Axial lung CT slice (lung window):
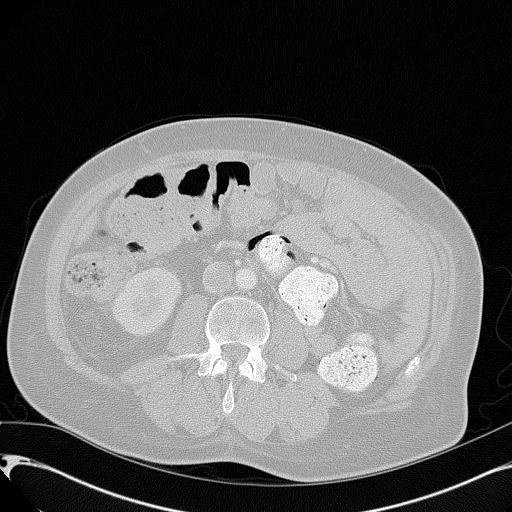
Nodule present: no